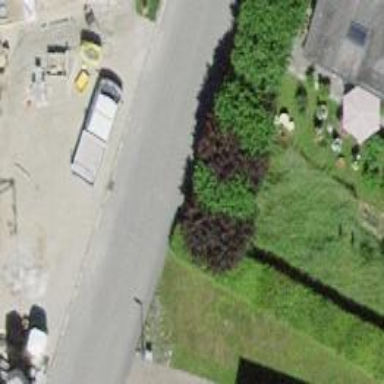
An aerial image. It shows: Hedge acting as barrier.